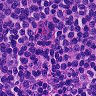
Metastatic tissue present: no